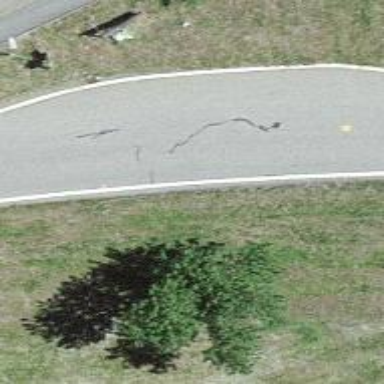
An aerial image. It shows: Passing place on the road.